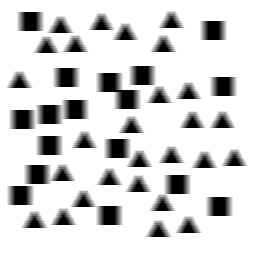
Squares: 17
Triangles: 27
Stars: 0
Total shapes: 44